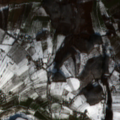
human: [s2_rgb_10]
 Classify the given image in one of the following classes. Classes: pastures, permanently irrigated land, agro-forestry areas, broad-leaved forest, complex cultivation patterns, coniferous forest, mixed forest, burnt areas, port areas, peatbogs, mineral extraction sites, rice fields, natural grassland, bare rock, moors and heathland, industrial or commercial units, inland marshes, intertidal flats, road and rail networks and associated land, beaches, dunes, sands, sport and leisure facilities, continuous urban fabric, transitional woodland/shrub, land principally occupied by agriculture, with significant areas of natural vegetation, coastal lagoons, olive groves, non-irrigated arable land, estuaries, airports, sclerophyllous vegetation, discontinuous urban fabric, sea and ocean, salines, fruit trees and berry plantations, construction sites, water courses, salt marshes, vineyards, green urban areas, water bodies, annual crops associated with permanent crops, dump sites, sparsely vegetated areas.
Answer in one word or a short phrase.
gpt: non-irrigated arable land, land principally occupied by agriculture, with significant areas of natural vegetation, broad-leaved forest